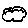
Label: cloud